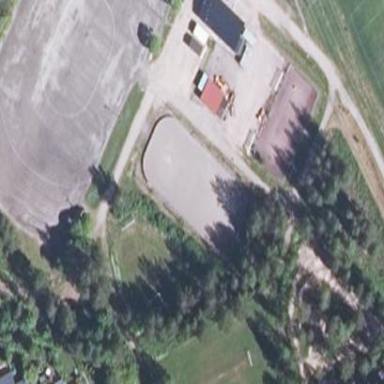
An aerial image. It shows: Ice hockey pitch for leisure sports.